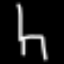
Label: chair